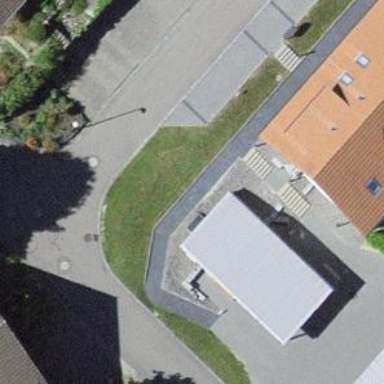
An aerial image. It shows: Garage building.